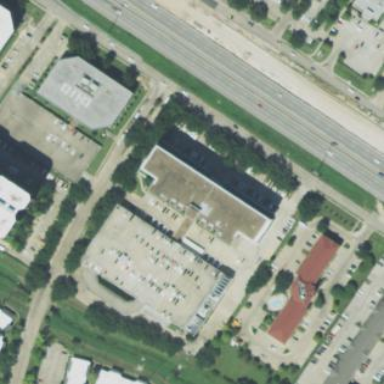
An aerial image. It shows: Commercial building being used as government office.